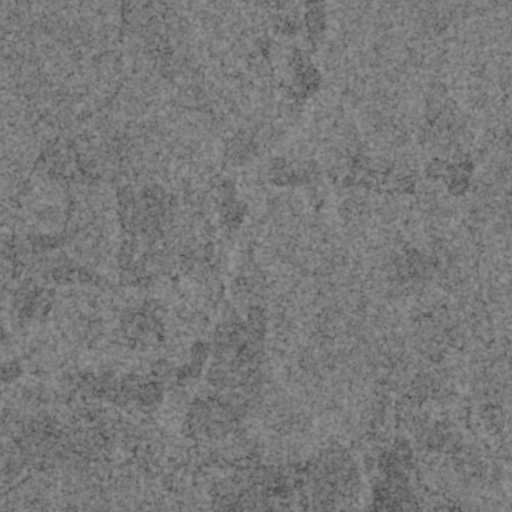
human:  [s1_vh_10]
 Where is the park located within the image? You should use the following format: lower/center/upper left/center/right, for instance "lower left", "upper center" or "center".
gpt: The park is located in the lower center of the image.
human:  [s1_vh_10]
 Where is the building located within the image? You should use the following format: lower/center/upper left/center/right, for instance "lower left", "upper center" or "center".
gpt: The building is located in the lower center of the image.
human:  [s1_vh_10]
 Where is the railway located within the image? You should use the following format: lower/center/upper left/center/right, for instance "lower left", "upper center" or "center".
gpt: The railway is located in the right of the image.
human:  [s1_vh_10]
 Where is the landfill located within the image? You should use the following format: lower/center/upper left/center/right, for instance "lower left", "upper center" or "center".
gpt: There is no landfill in the image.

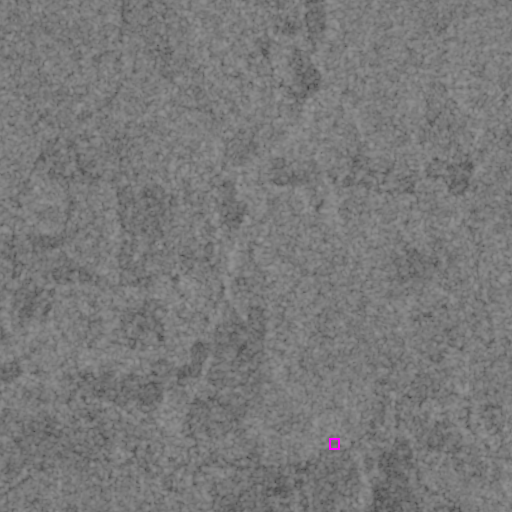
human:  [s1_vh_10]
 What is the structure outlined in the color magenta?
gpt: The structure outlined in magenta is a park.
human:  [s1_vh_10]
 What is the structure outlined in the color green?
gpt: There is no green outline.